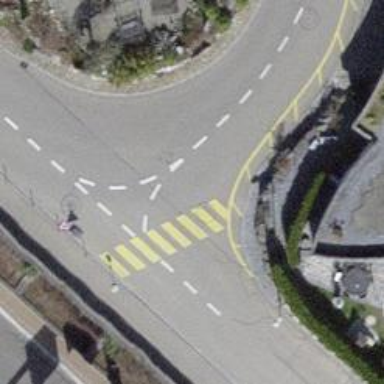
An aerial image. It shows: Uncontrolled road crossing.